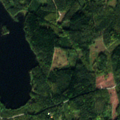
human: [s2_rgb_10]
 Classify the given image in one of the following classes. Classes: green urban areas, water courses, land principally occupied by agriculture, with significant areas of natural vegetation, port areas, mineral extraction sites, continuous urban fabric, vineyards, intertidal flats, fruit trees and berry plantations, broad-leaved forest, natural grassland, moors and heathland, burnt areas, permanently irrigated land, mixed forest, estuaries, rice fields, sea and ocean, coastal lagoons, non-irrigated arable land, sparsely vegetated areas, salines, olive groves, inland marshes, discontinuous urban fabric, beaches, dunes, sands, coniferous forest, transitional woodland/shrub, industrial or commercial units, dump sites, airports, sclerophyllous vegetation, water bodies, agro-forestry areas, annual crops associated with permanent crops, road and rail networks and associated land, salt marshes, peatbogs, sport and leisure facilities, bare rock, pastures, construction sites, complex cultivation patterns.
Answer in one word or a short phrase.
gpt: coniferous forest, mixed forest, water bodies